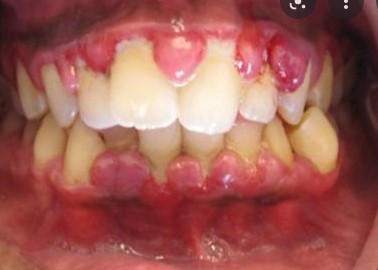
Condition: Gingivitis